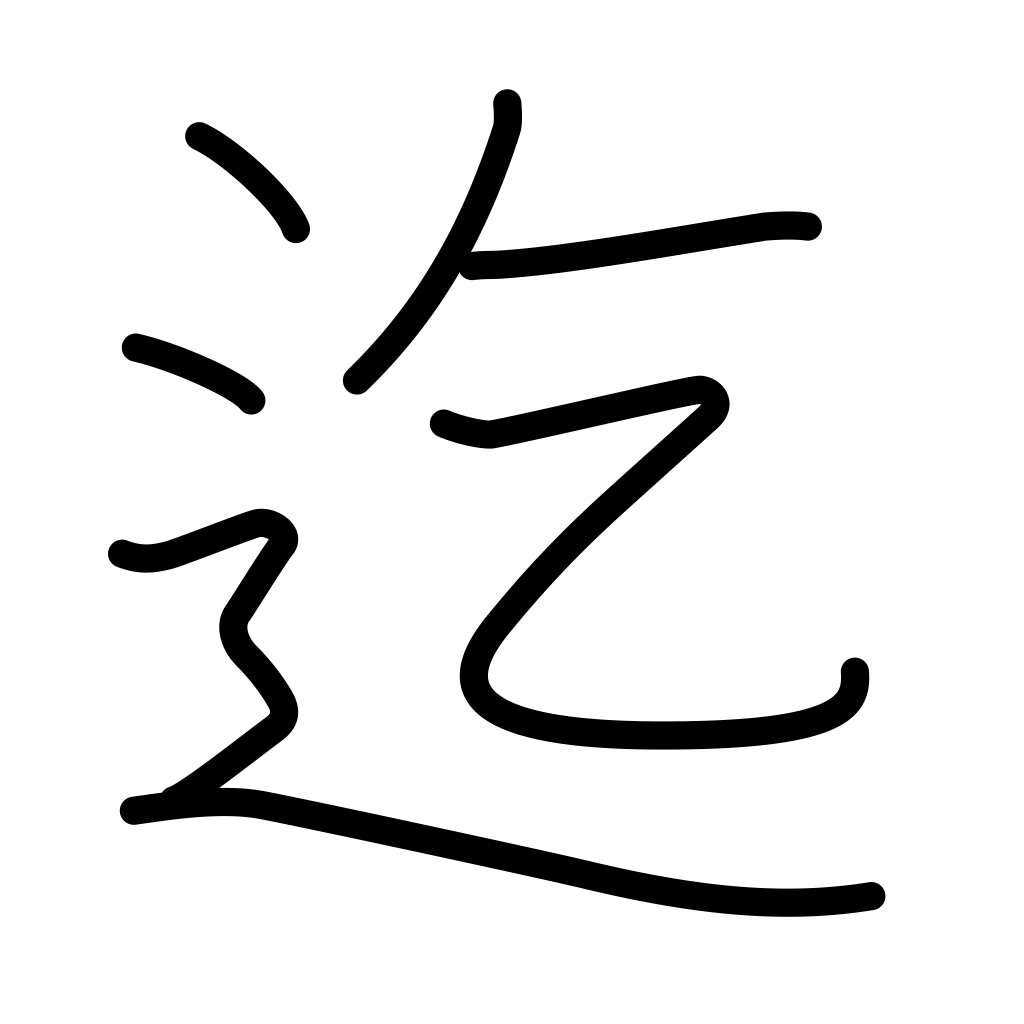
Meaning: until, up to, as far as, to the extent